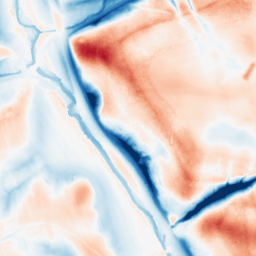
Category: classical
Decomposition family: uniform
Decomposition parameters: size: 50
Upsampling method: bspline
Upsampling parameters: scale: 2
Upsampling scale: 2